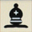
Piece: bB